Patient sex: F
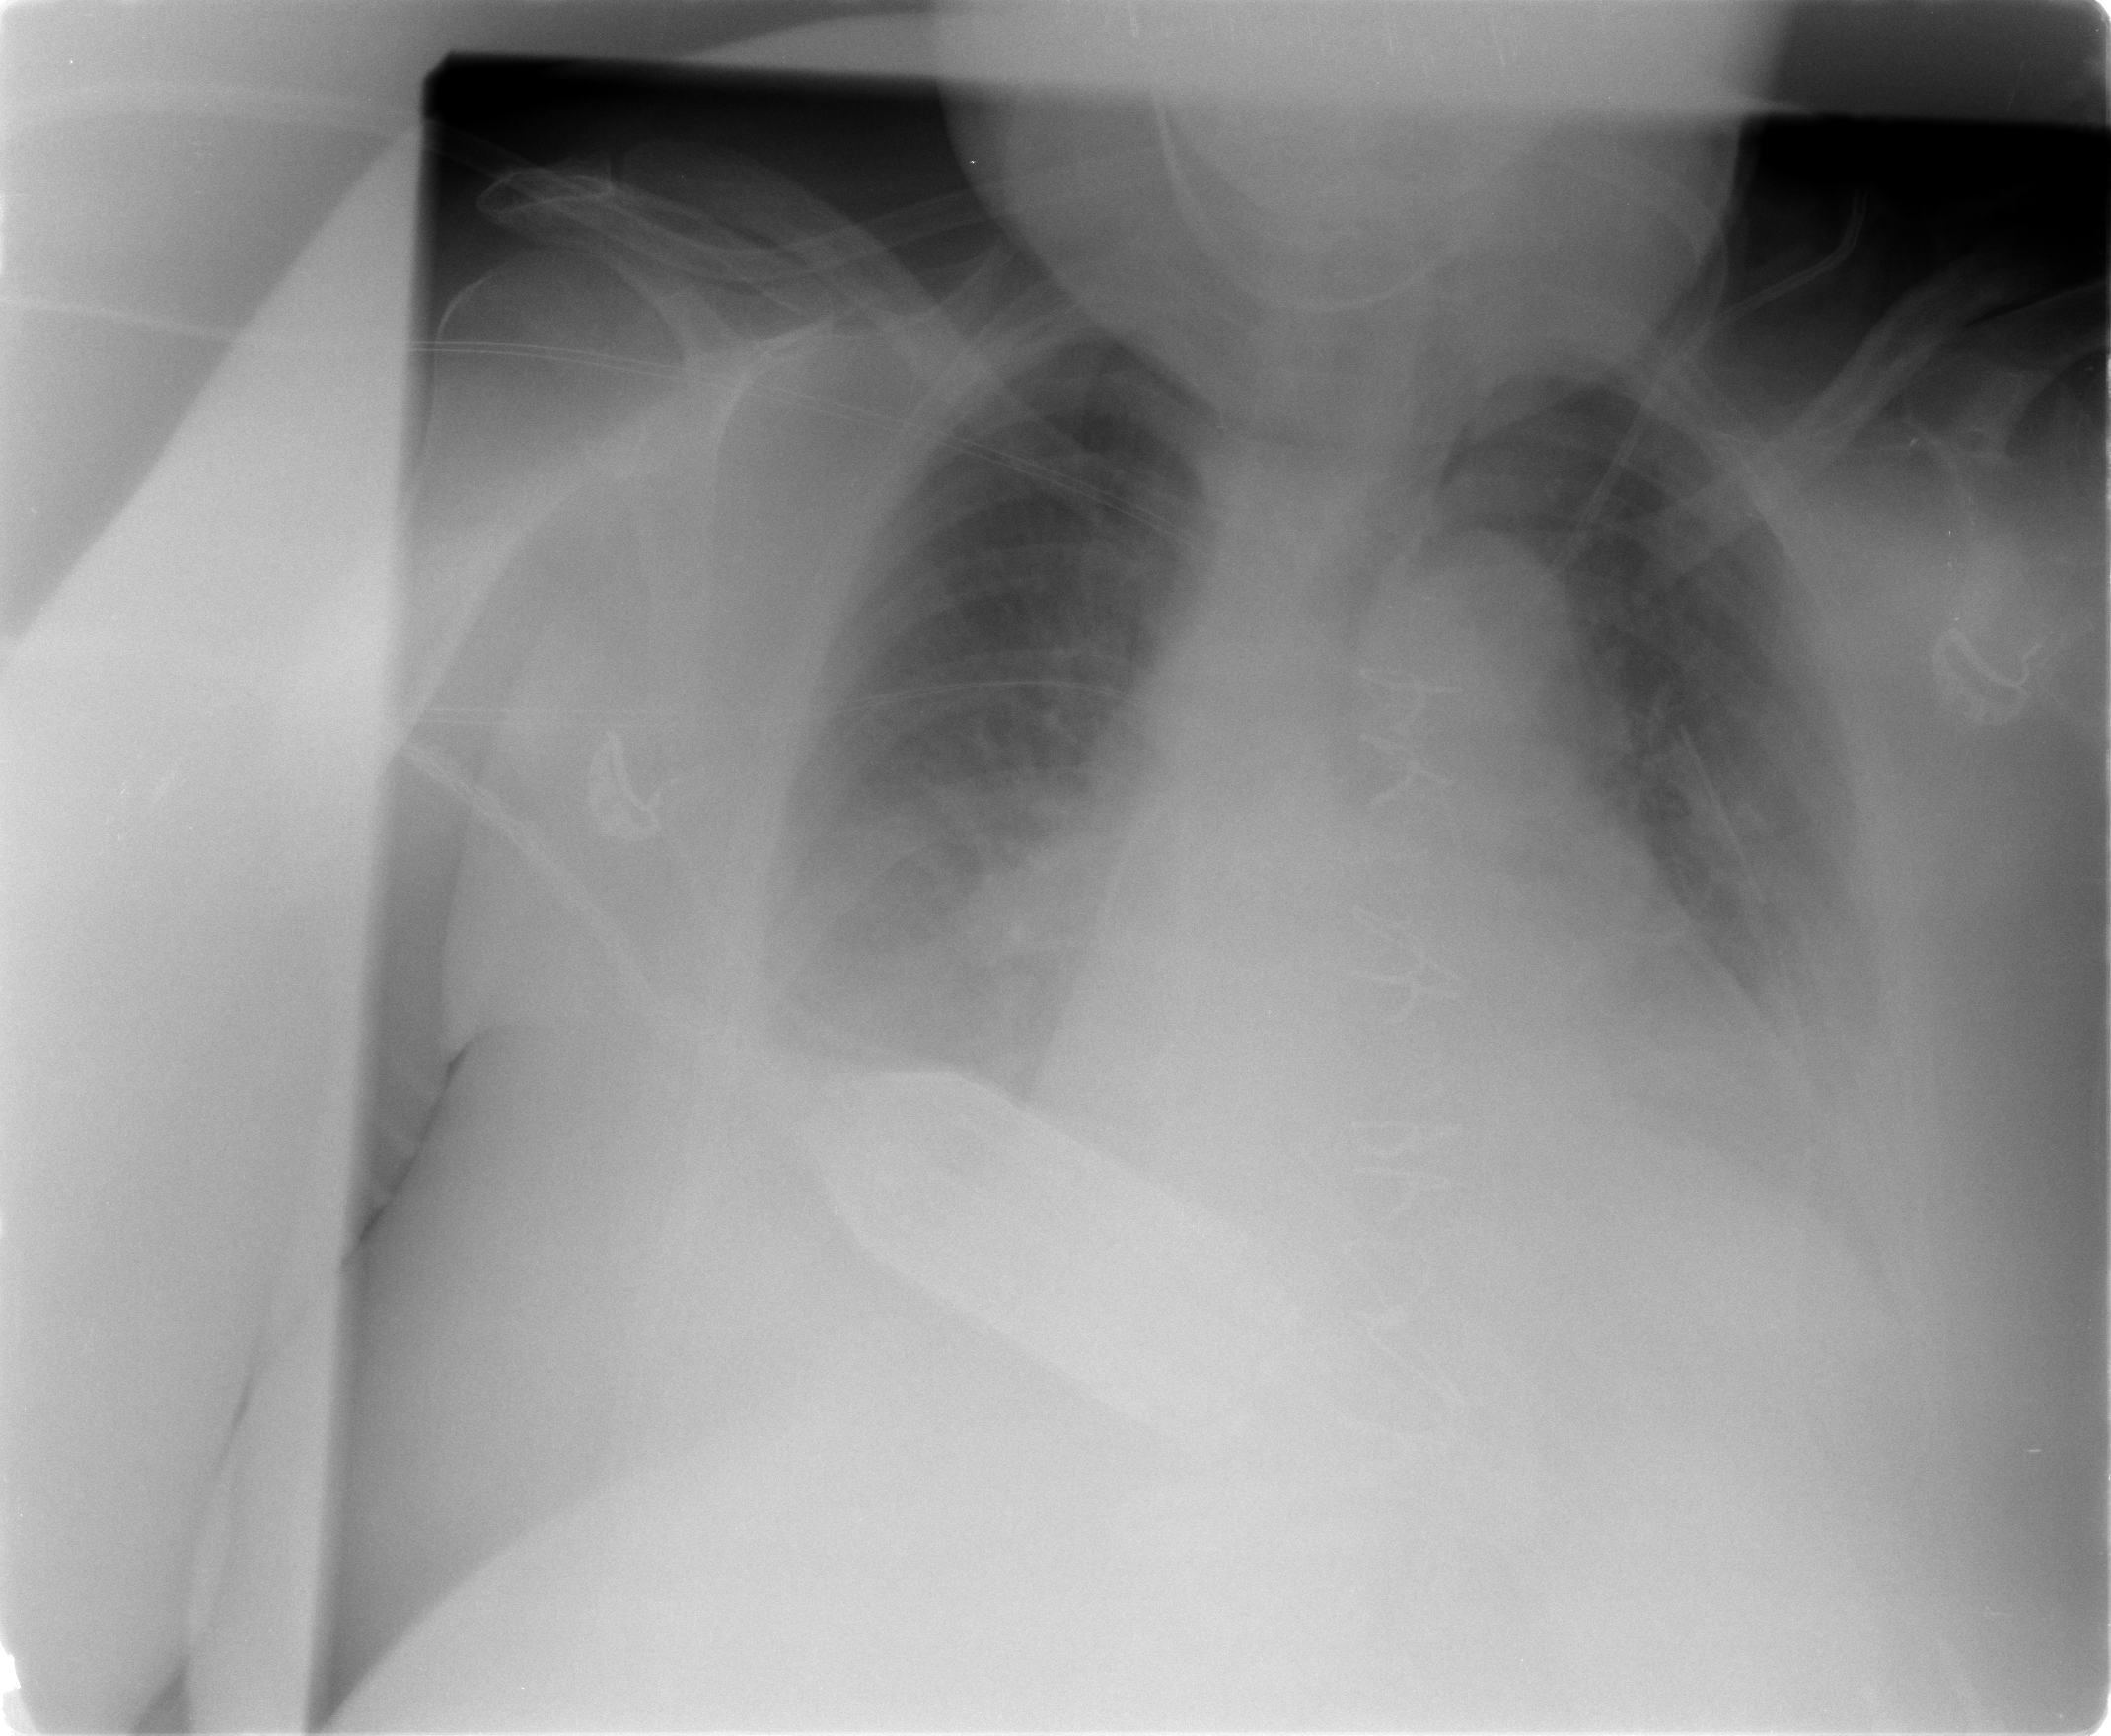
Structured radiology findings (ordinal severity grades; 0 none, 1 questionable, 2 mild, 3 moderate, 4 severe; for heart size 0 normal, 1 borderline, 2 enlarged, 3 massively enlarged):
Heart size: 2
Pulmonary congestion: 2
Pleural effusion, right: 3
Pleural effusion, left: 3
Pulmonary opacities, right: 0
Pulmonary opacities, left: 0
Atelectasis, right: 2
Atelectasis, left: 2